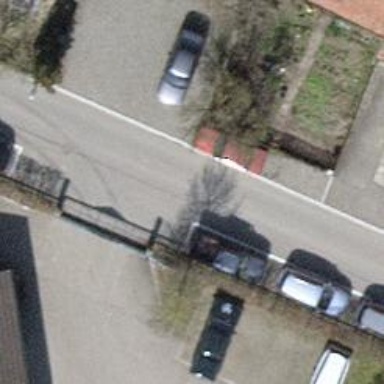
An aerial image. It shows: Hedge acting as barrier.